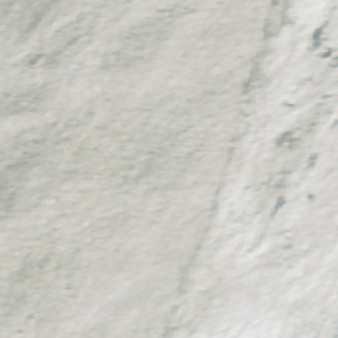
Label: other